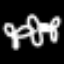
Label: airplane